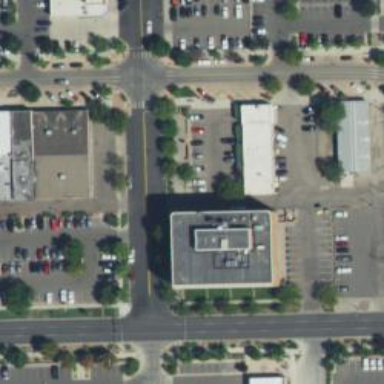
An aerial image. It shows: Parking space is available.